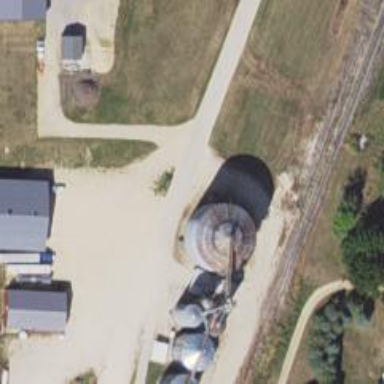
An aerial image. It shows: Silo.